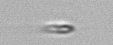
Label: flagellate_morphotype3